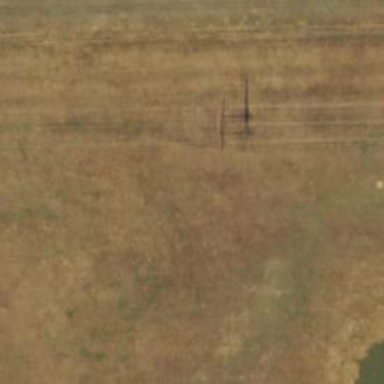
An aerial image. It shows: H-frame designed tower for power lines.